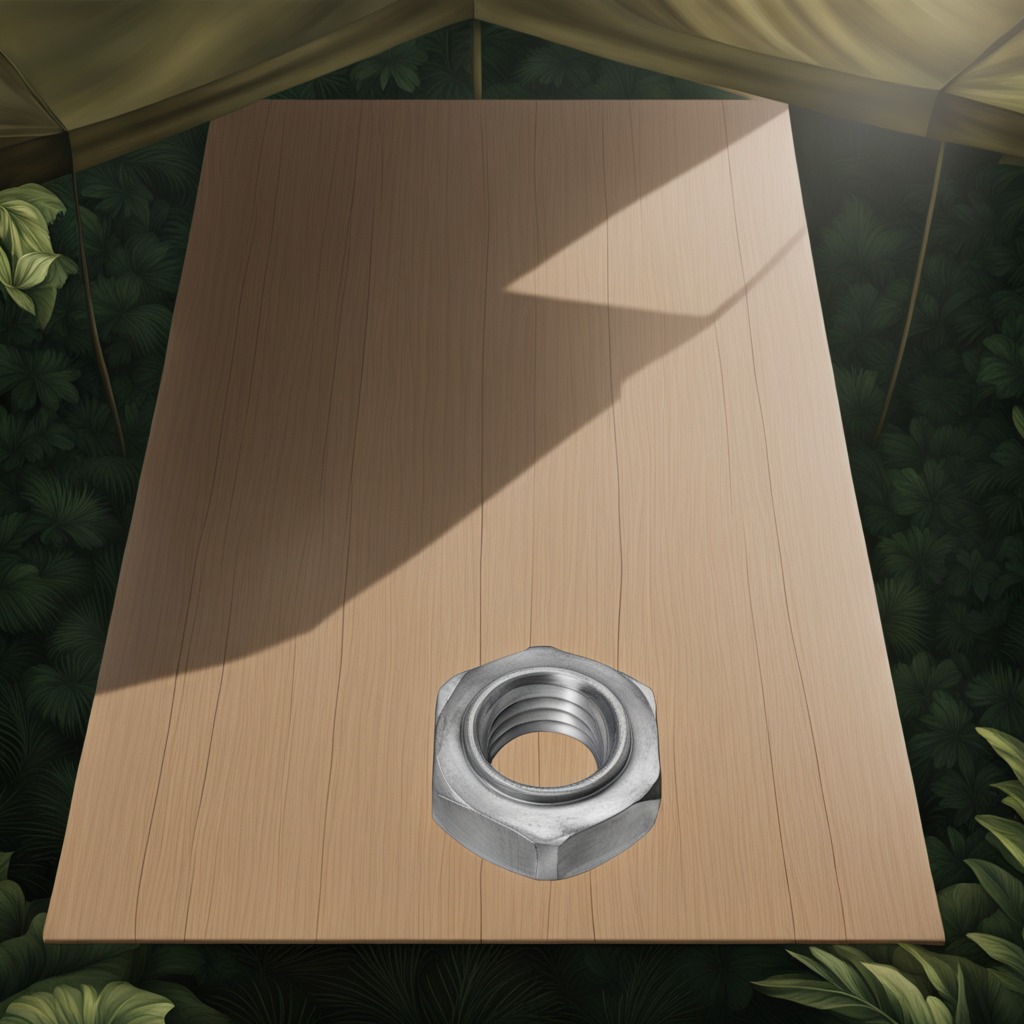
A metal nut is lying on a wooden table inside a jungle field workshop tent.